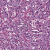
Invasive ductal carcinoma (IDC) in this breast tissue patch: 1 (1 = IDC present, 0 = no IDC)